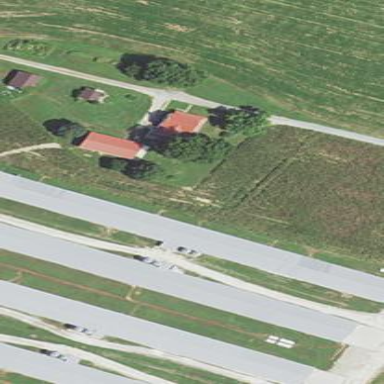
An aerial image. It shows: Farm auxiliary building.